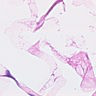
Metastatic tissue present: no